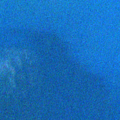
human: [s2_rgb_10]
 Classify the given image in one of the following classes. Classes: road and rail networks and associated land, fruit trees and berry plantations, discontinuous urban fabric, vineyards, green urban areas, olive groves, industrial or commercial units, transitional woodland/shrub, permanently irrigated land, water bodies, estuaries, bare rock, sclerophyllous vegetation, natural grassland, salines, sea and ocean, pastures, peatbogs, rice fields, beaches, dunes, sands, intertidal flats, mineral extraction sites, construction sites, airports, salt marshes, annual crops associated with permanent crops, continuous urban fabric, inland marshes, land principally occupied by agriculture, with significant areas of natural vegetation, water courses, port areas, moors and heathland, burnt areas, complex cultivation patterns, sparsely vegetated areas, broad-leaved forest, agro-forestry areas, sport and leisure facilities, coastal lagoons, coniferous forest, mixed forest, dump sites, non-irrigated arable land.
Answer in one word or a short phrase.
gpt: continuous urban fabric